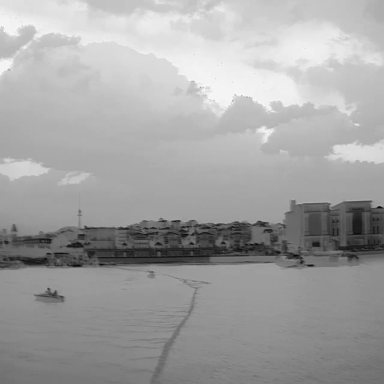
There are two canoes in the infrared image.